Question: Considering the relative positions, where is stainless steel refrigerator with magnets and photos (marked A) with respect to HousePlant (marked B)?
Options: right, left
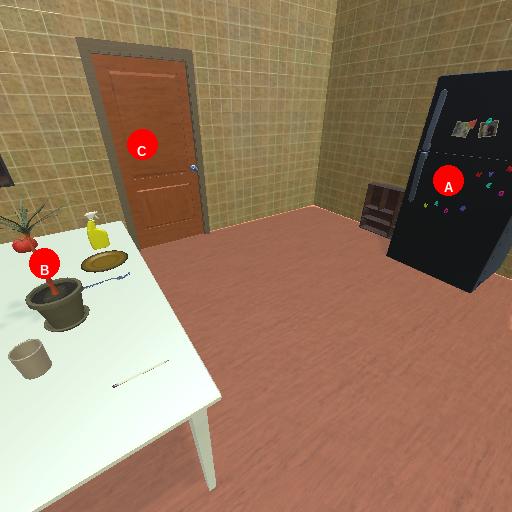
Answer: right